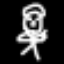
Label: angel